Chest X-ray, PA view. Patient: 37 years old, sex F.
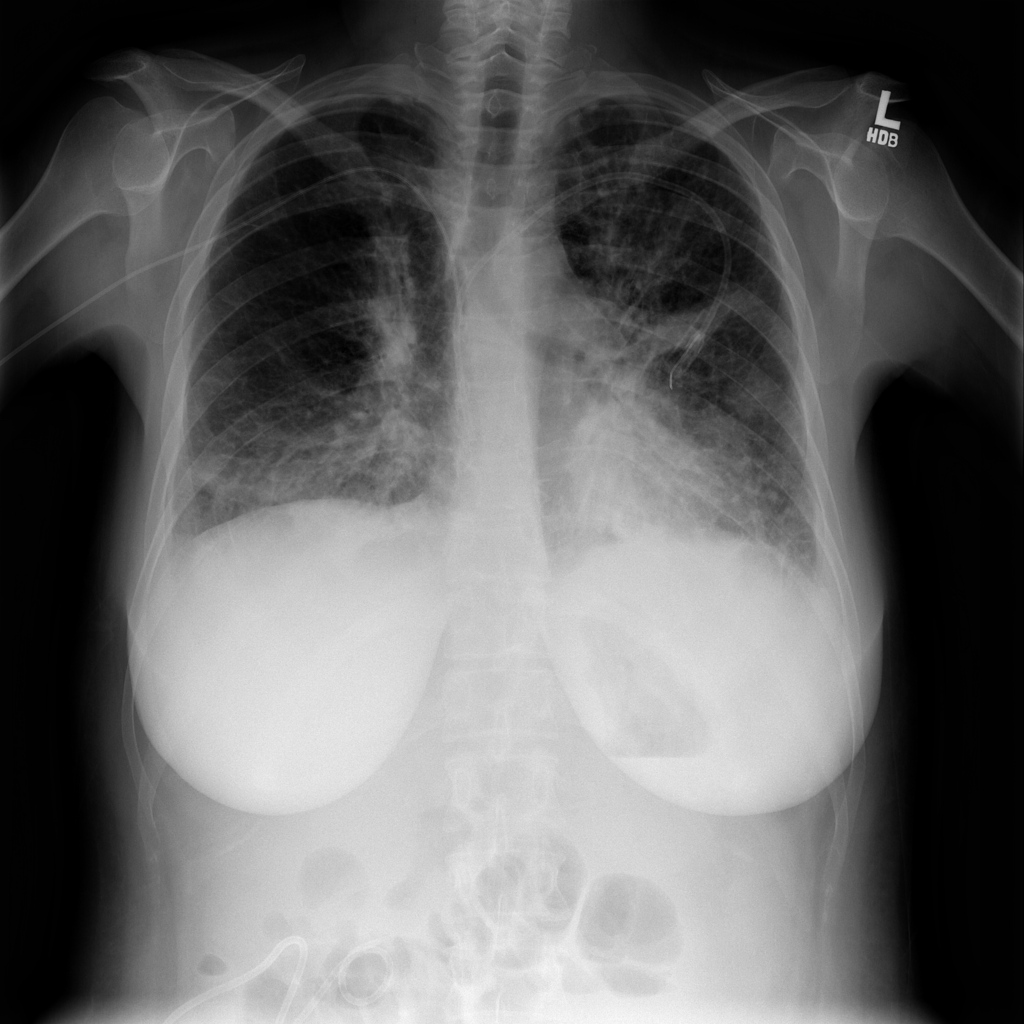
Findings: Consolidation, Effusion, Infiltration